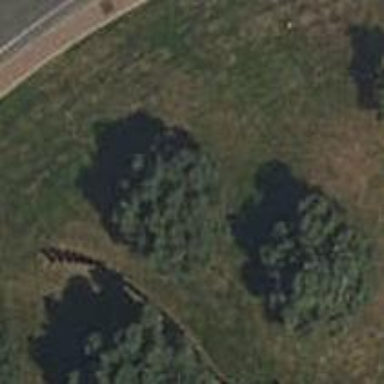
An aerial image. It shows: Evergreen broadleaved tree.